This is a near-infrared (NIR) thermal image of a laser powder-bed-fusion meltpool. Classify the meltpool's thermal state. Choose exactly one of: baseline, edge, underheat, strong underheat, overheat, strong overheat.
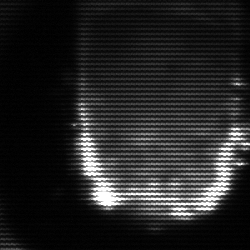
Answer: baseline